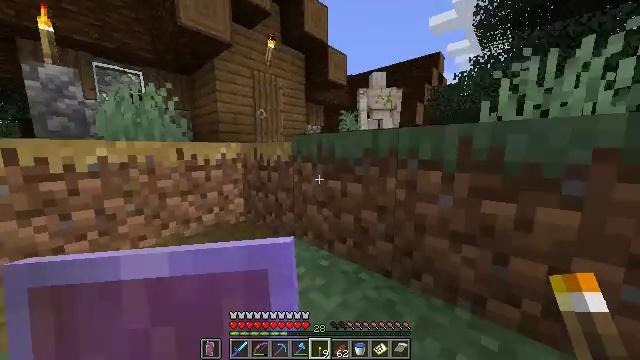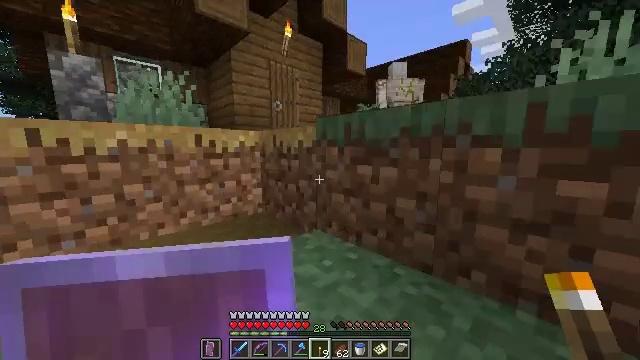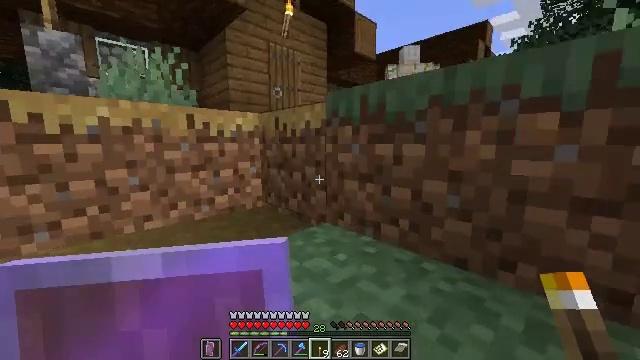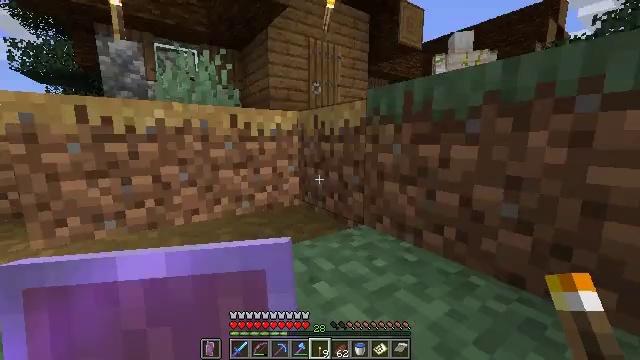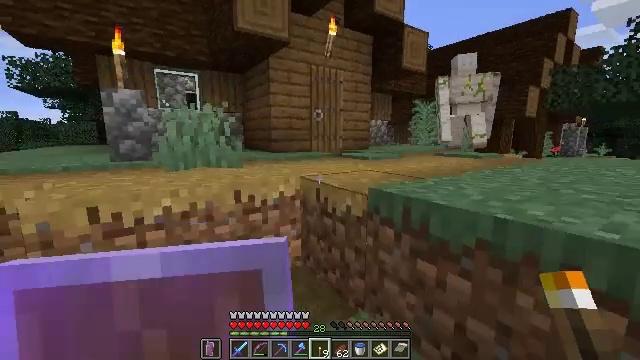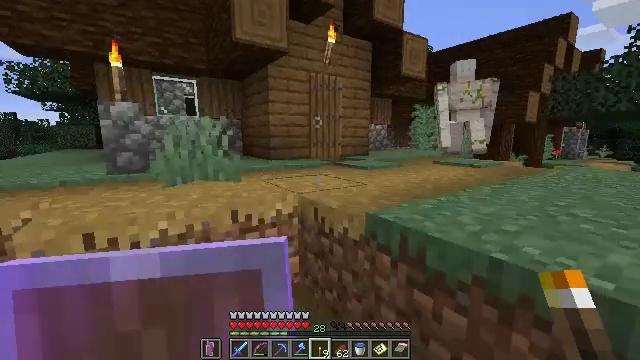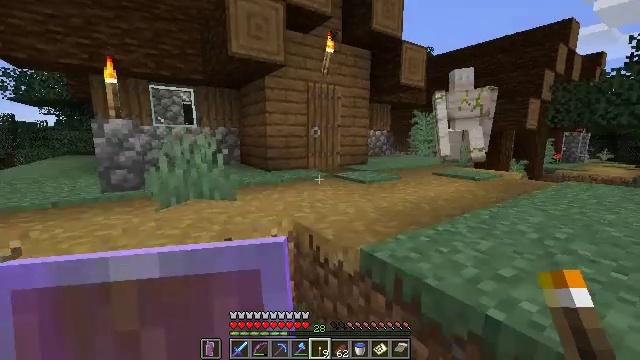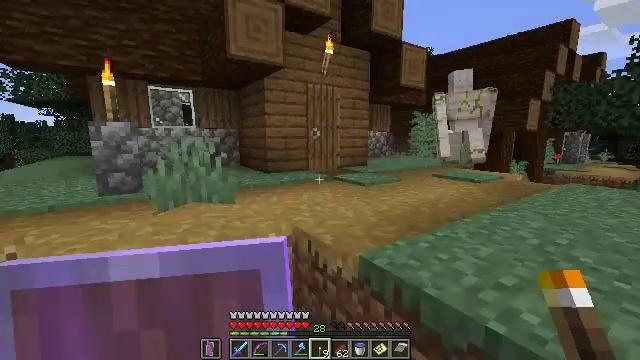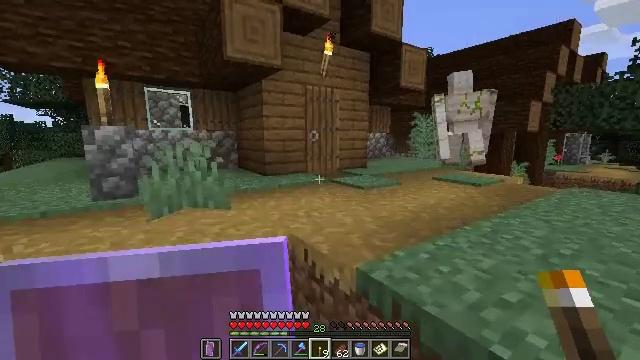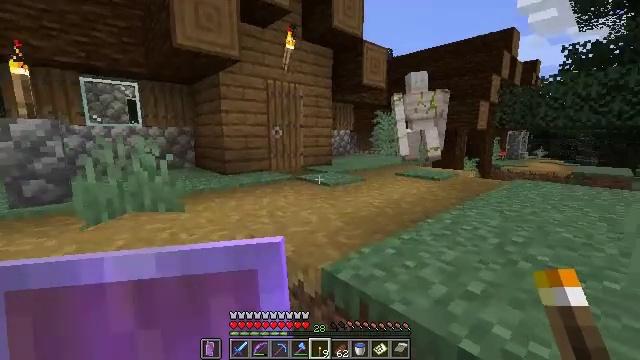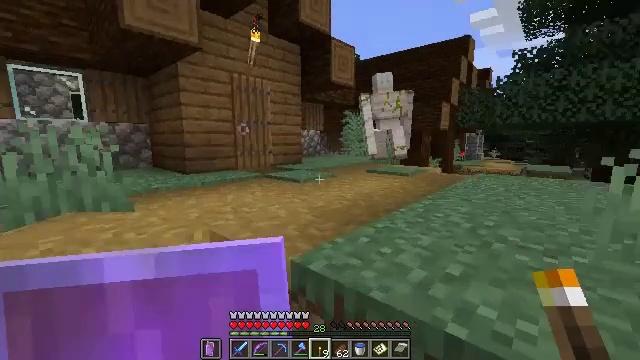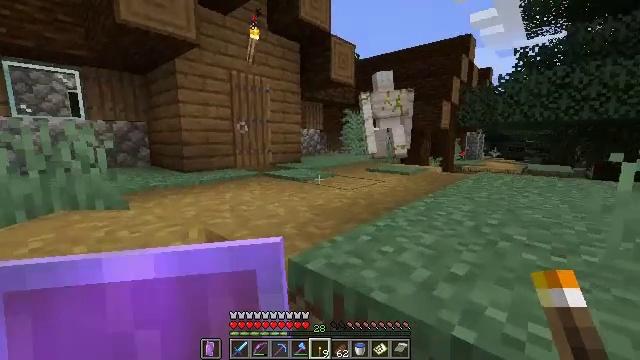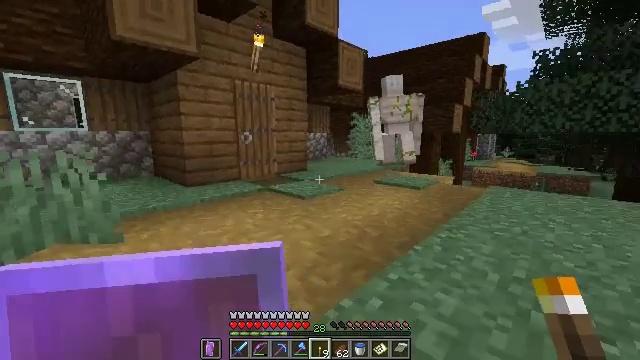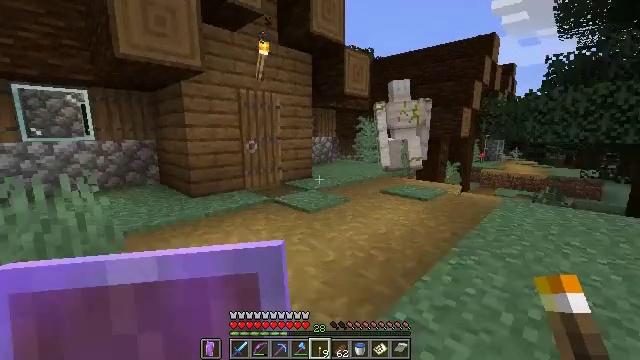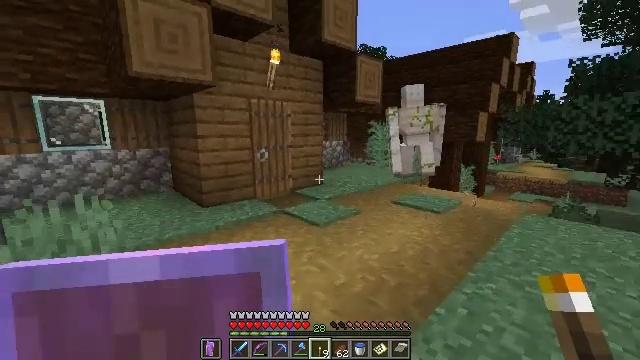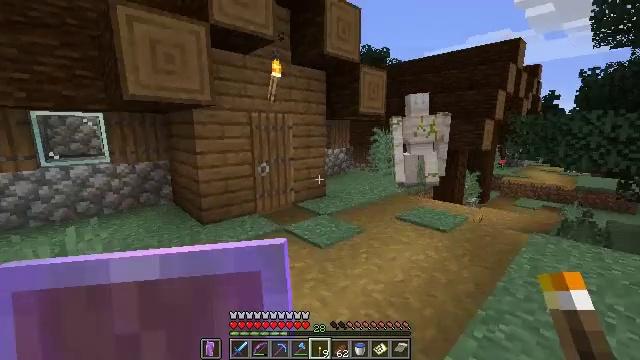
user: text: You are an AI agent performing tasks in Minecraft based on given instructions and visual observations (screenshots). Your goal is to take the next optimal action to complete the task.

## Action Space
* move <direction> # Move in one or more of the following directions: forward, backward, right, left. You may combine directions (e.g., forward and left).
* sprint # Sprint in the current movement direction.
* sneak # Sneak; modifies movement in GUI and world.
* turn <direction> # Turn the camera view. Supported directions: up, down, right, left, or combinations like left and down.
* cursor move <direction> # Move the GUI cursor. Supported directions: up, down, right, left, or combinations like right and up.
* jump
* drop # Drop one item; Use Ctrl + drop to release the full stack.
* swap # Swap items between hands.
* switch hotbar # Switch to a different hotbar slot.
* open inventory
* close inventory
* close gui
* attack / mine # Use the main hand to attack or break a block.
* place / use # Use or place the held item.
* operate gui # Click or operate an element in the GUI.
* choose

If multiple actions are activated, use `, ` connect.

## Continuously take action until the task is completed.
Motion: motion action
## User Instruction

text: Mine block crafting table.
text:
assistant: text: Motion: move forward, turn left, jump
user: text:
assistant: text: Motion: move forward, jump
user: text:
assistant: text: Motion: move forward, turn left, jump
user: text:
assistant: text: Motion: move forward
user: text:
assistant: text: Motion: move forward
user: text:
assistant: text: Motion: move forward
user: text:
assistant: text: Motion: move forward
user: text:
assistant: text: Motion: move forward
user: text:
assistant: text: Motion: move forward, turn right
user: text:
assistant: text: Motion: move forward, turn right
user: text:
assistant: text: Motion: move forward
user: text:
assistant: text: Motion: move forward, turn left, jump
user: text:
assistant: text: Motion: move forward, turn left, jump
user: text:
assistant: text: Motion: move forward, turn left, jump
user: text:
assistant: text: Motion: move forward
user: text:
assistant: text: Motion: move forward, turn left
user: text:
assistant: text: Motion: move forward
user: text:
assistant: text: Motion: move forward, switch to hotbar 1
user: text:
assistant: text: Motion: move forward, turn left and up, switch to hotbar 1
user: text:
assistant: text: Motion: move forward, turn left and up
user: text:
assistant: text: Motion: move forward
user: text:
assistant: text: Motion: move forward, turn left
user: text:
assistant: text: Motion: move forward
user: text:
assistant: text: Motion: move forward
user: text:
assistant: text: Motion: move forward
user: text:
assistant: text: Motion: move forward, use / place
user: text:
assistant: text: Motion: move forward, use / place
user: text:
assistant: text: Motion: move forward, turn left
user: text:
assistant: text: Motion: move forward
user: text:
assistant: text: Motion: move forward